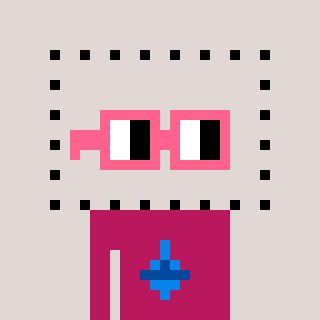
a pixel art character with square pink glasses, a void-shaped head and a darkpink-colored body on a warm background